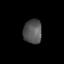
Tissue: prostate
Cell type: T cells
Senescence score: 0.3619
Nuclear area (px): 441
Mean DAPI intensity: 84.39